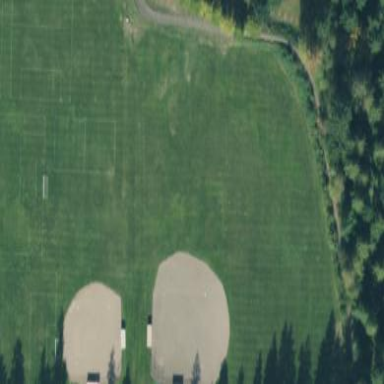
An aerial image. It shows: Baseball pitch for leisure and sports activities.